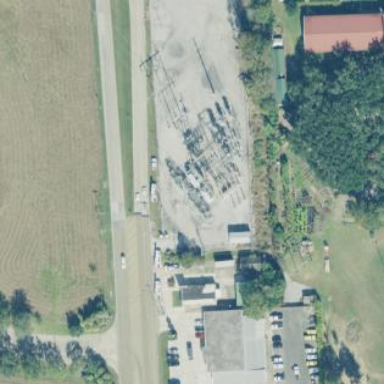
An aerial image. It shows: Outdoor power substation surrounded by fence. The substation operates at the distribution level.